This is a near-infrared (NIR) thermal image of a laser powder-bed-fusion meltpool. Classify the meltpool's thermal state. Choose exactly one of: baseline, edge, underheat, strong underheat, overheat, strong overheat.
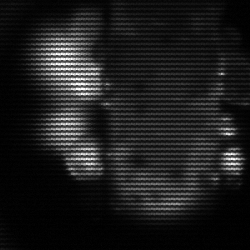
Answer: strong underheat